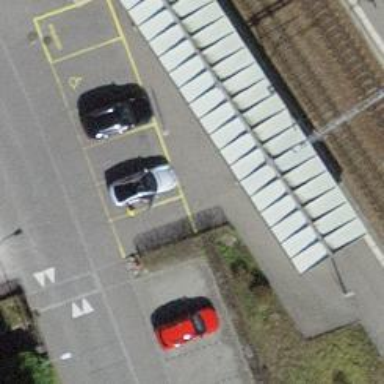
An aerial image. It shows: Rack for bicycle parking.